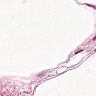
Metastatic tissue present: no